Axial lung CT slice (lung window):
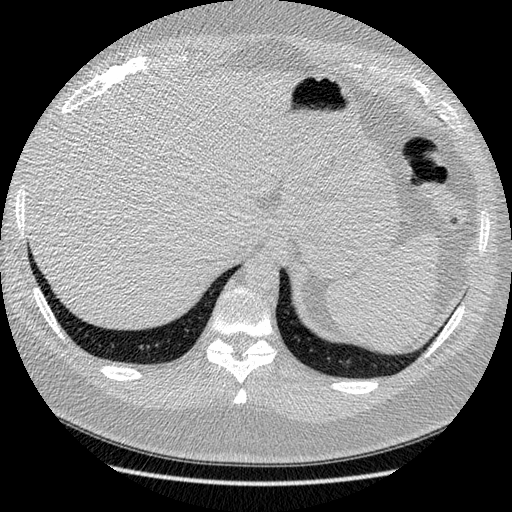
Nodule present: no